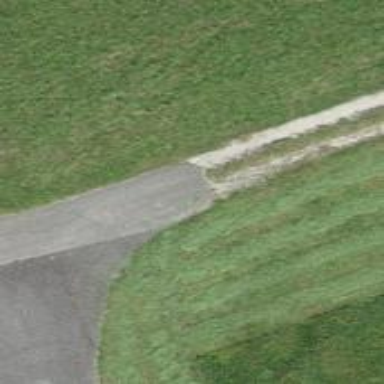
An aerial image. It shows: Track road with grade3 tracktype.